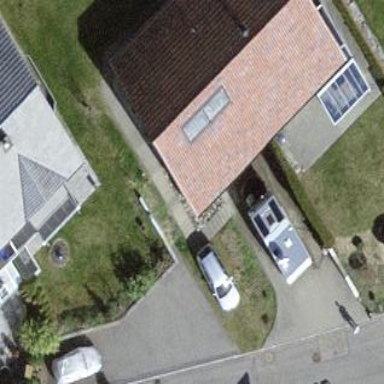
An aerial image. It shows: Garage building.